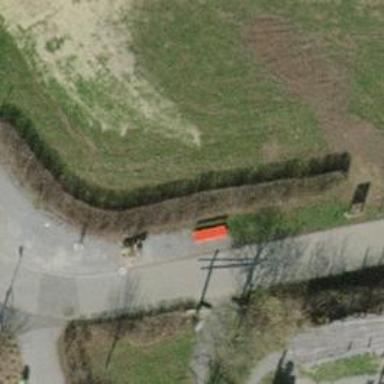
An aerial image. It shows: Bench.